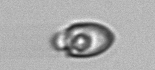
Label: Amphidinium